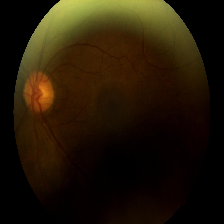
Diabetic retinopathy grade: Moderate